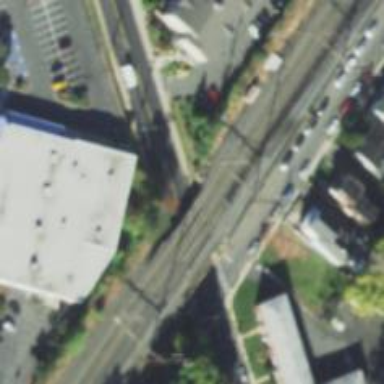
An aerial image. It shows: Bridge with electrified railway tracks featuring contact line.